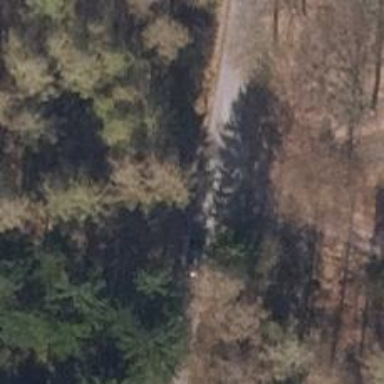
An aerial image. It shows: Unclassified road with asphalt surface.